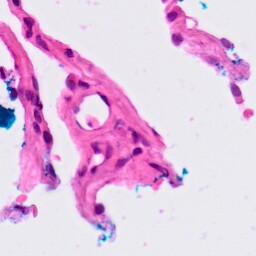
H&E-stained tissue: Lung